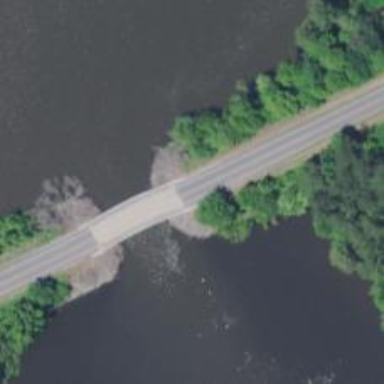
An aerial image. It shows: Tertiary road crossing abandoned railway on bridge.